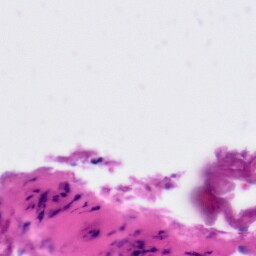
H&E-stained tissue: Tonsil